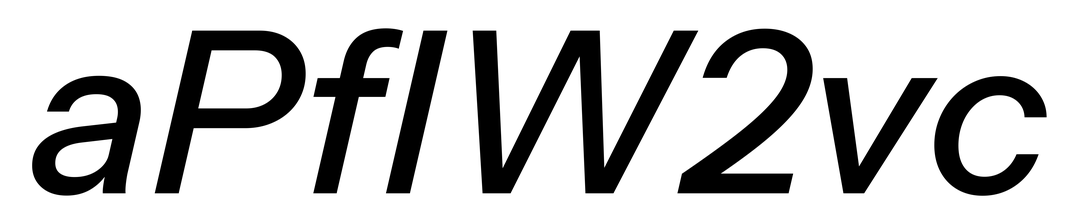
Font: InstrumentSans-Italic_Medium_Italic